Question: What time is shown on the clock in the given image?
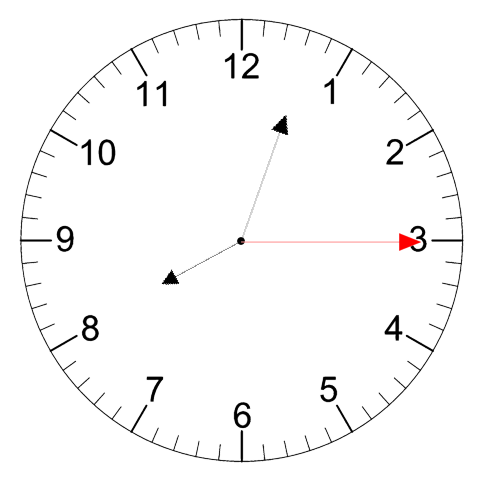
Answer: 08:03:15